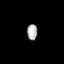
Tissue: prostate
Cell type: Fibroblasts
Senescence score: 0.7955
Nuclear area (px): 162
Mean DAPI intensity: 173.759